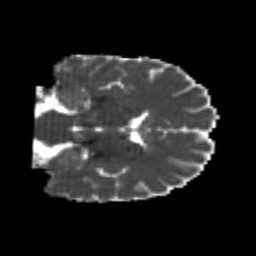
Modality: MD
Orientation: coronal
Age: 25
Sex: male
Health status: healthy
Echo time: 0.074 s